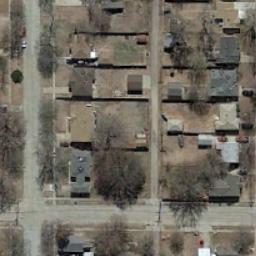
Label: residential